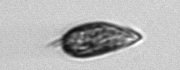
Label: Prorocentrum_triestinum